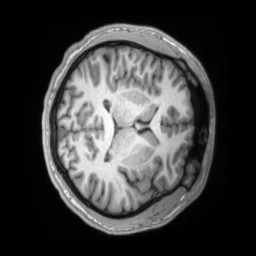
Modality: T1w
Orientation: axial
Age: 22
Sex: male
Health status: ill
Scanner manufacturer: siemens
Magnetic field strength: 3 T
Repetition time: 2.2 s
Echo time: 0.00157 s